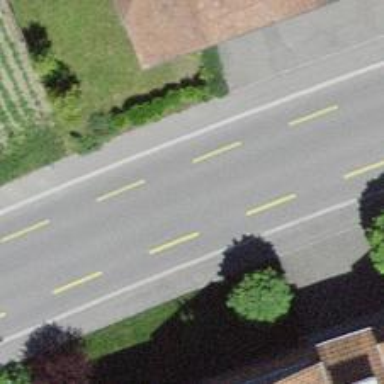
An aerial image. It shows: Residential road with asphalt surface. There are sidewalks on both sides and cycle lane on both sides as well.